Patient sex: M
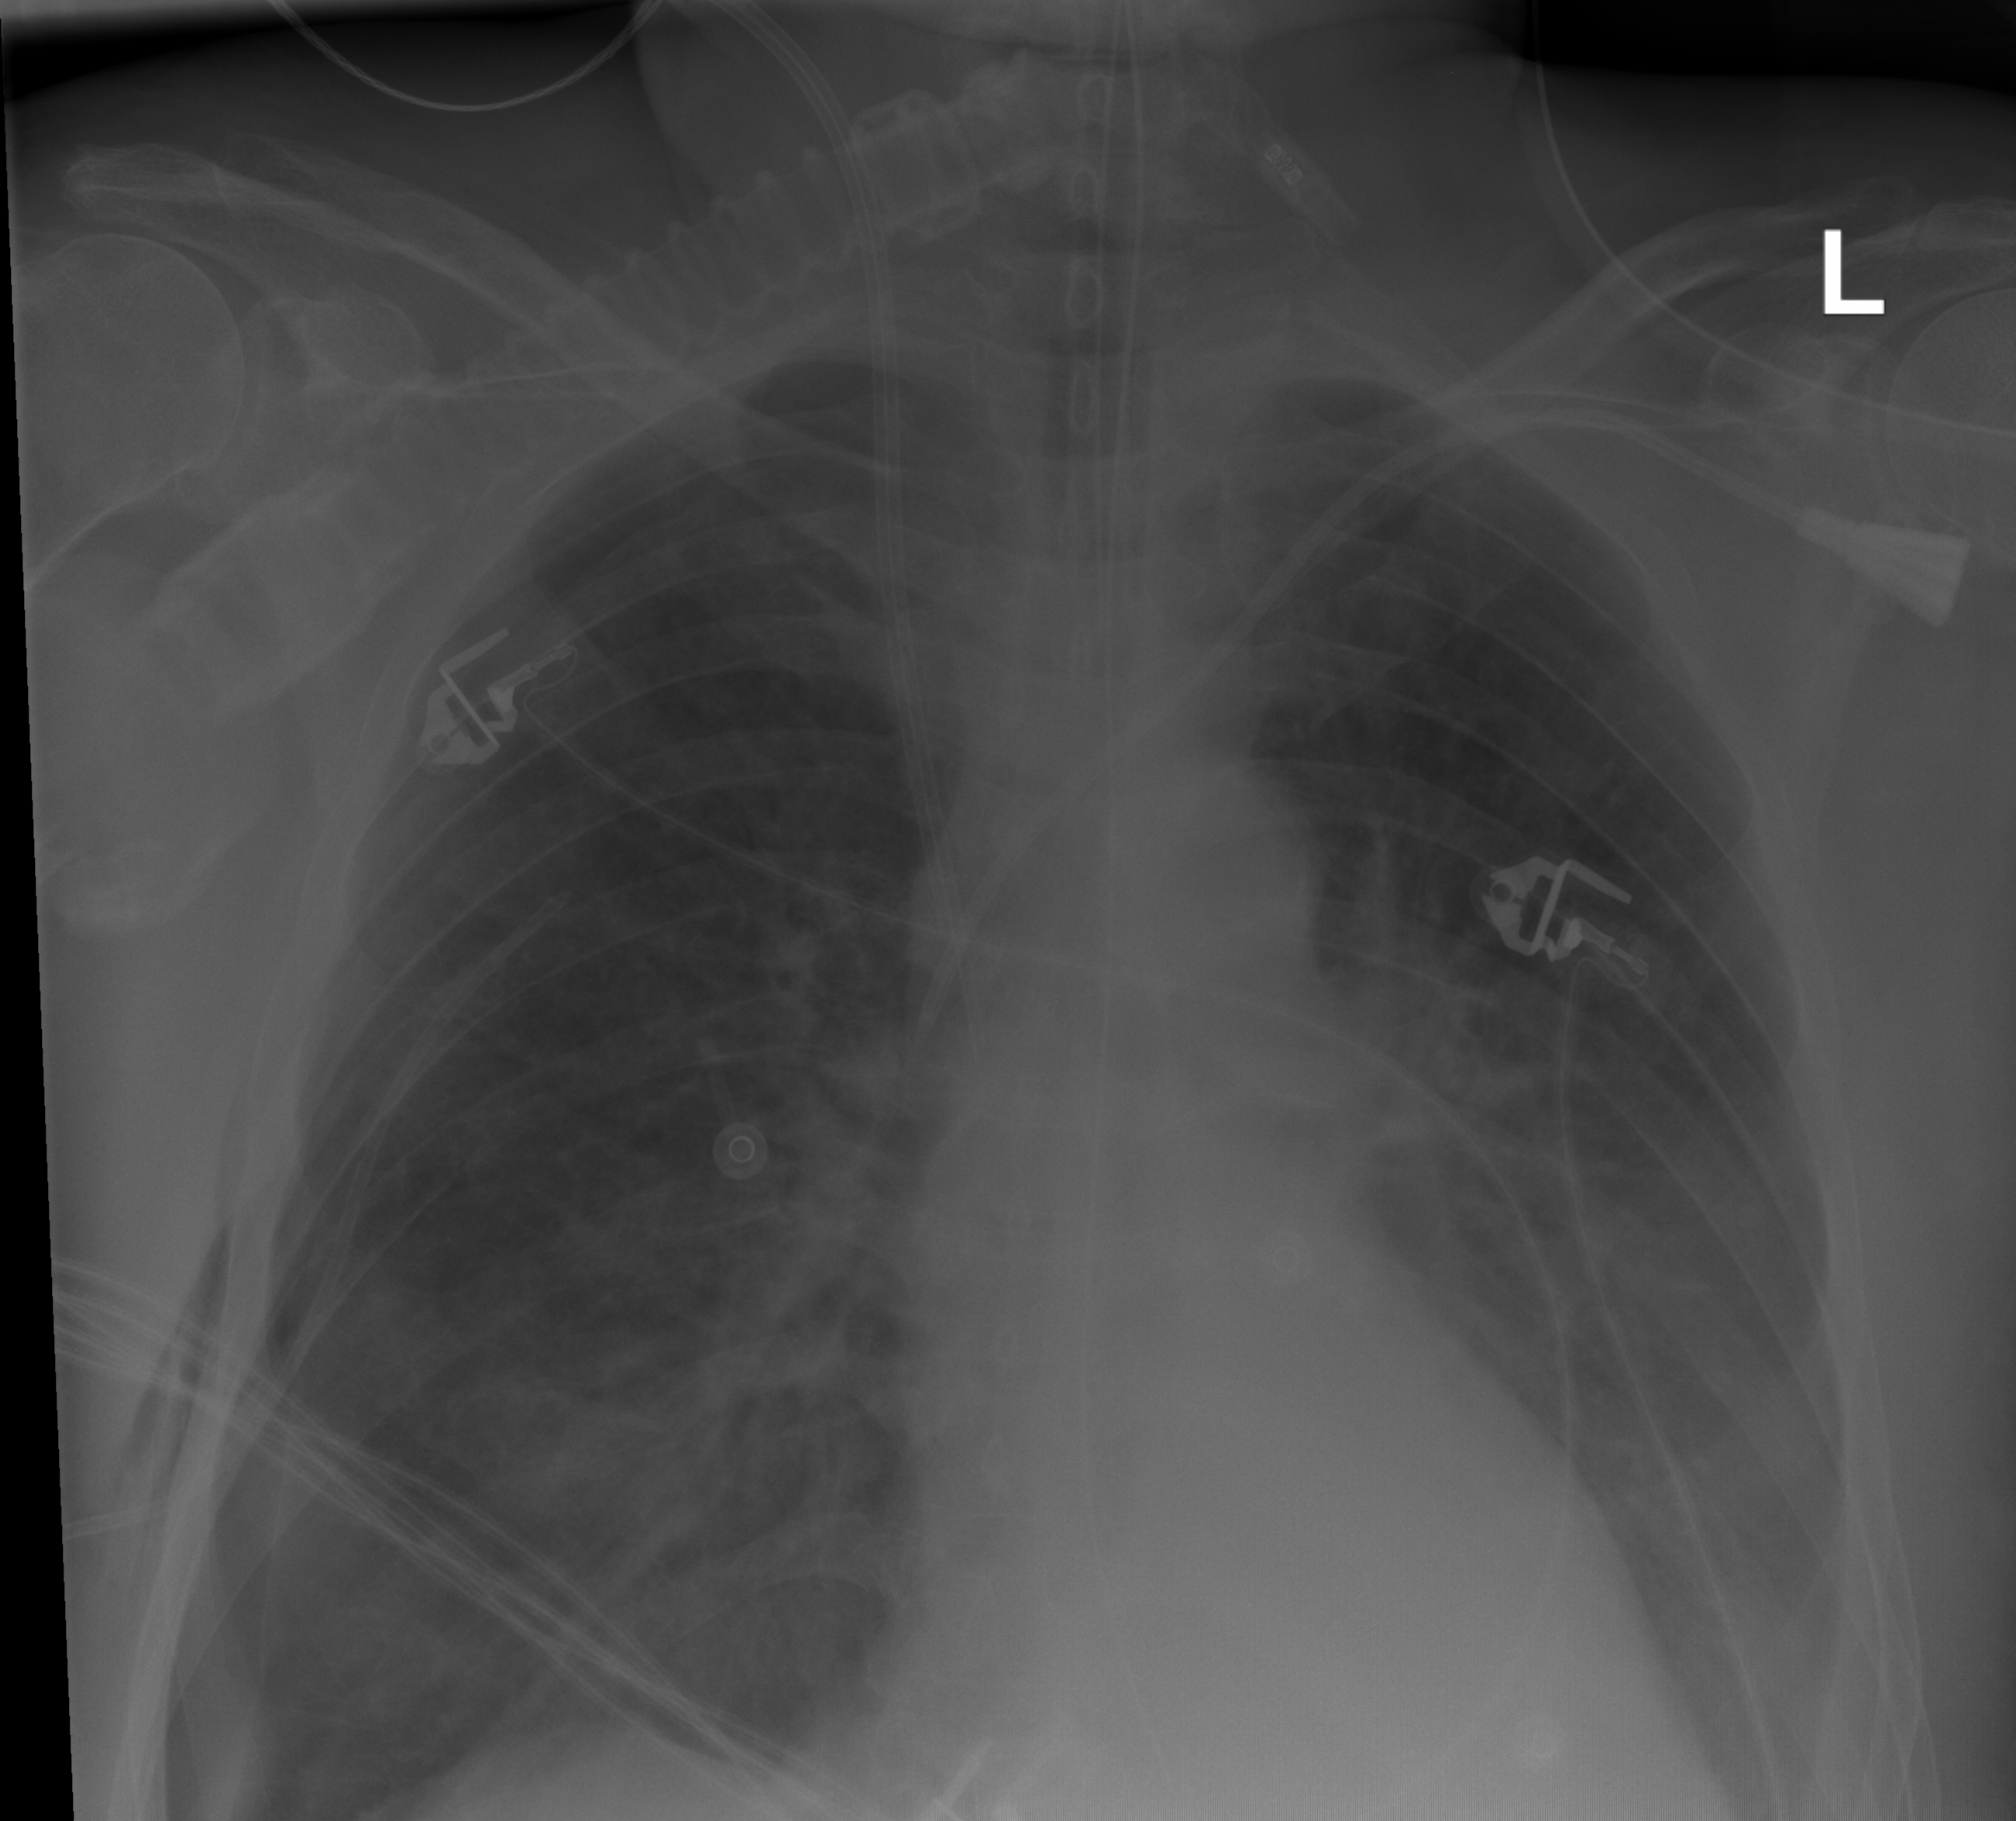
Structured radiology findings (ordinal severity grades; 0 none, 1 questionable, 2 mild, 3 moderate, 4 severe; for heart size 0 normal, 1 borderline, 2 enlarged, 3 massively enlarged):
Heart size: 0
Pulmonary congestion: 2
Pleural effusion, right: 1
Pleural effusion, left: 2
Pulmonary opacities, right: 1
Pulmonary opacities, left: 1
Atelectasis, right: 1
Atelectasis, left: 2